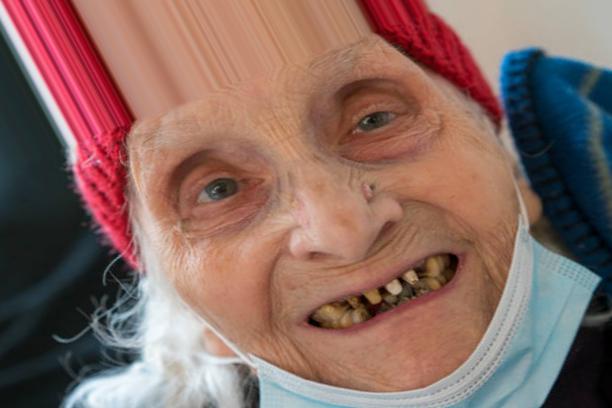
Condition: Tooth Discoloration